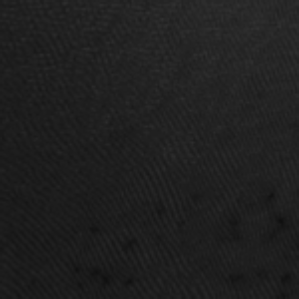
Label: frost